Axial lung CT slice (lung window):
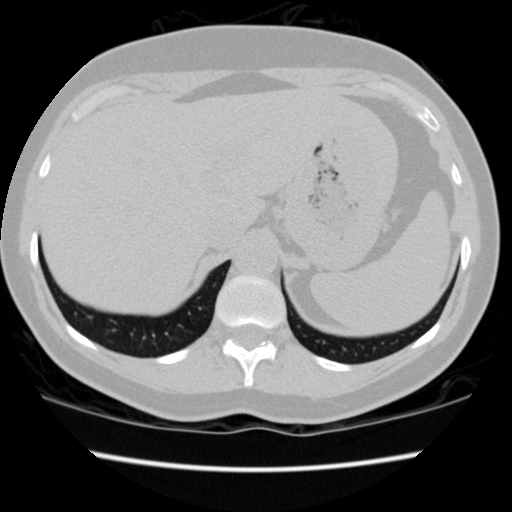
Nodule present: no